Question: What is the course about?
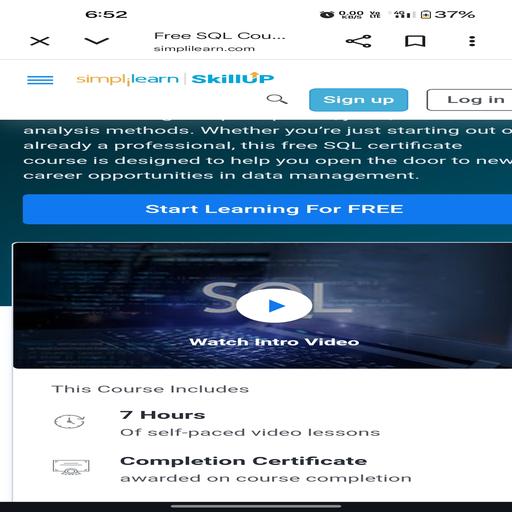
Answer: Free SQL Course